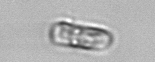
Label: Dactyliosolen_fragilissimus